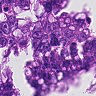
Metastatic tissue present: yes